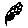
Label: flower